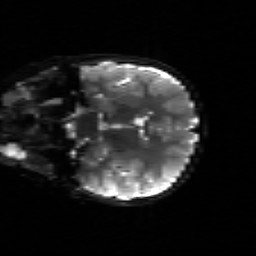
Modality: sbref
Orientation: coronal
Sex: female
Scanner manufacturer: siemens
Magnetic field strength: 3 T
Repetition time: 5 s
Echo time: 0.071 s